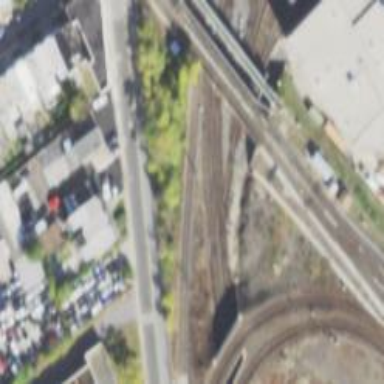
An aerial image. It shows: Electrified rail passing through service yard.